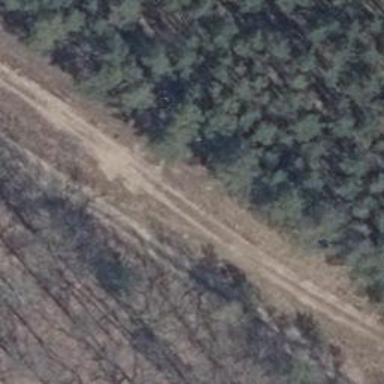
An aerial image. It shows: Sandy track with grade3 tracktype.